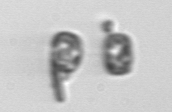
Label: Thalassiosira